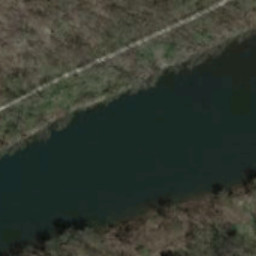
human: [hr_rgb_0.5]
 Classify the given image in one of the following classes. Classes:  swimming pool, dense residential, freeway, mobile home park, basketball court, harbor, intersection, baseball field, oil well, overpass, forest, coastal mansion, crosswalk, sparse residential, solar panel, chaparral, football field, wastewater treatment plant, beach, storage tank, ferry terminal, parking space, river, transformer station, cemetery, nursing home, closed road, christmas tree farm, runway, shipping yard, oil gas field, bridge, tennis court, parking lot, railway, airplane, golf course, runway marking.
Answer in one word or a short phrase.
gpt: river